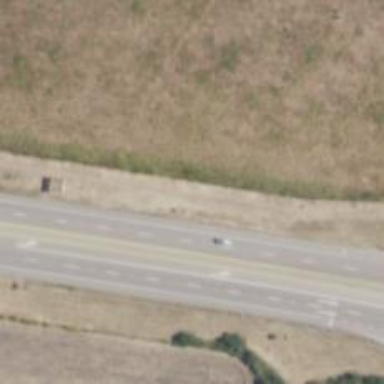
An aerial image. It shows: Expressway with asphalt surface categorized as trunk highway.